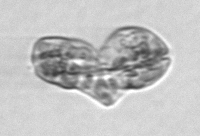
Label: Karenia